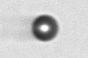
Label: bead